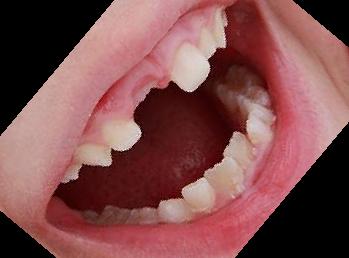
Condition: hypodontia